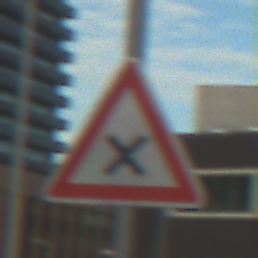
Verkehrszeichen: KreuzungOderEinmuendung
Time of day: MorningAfternoon
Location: Outdoor (Urban)
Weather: PartlyCloudy
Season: NotSpecified
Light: Natural